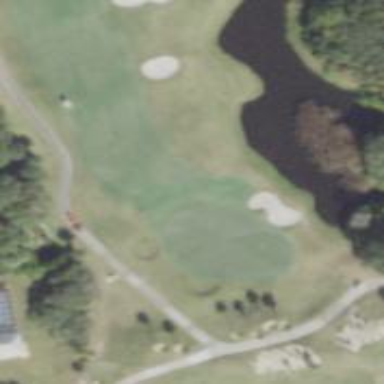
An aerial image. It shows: View of golf hole.